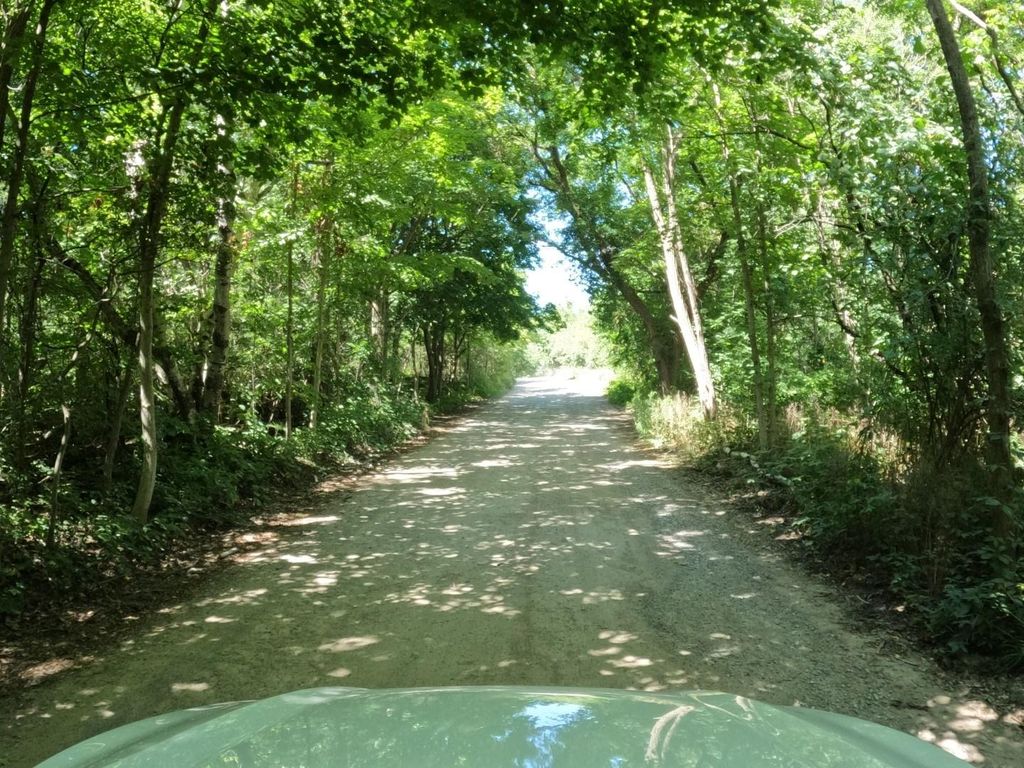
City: kitchener-waterloo